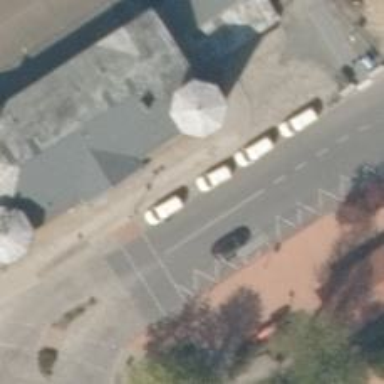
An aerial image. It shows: Taxi stand.